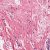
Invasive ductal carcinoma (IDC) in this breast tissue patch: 0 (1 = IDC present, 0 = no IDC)